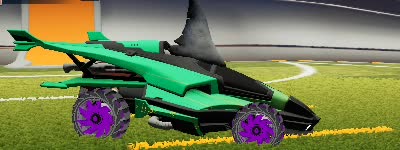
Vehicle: aftershock